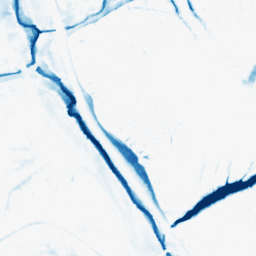
Category: morphological
Decomposition family: morphological_ellipse
Decomposition parameters: operation: closing
width: 20
height: 20
Upsampling method: cubic_mitchell
Upsampling parameters: scale: 4
Upsampling scale: 4